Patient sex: F
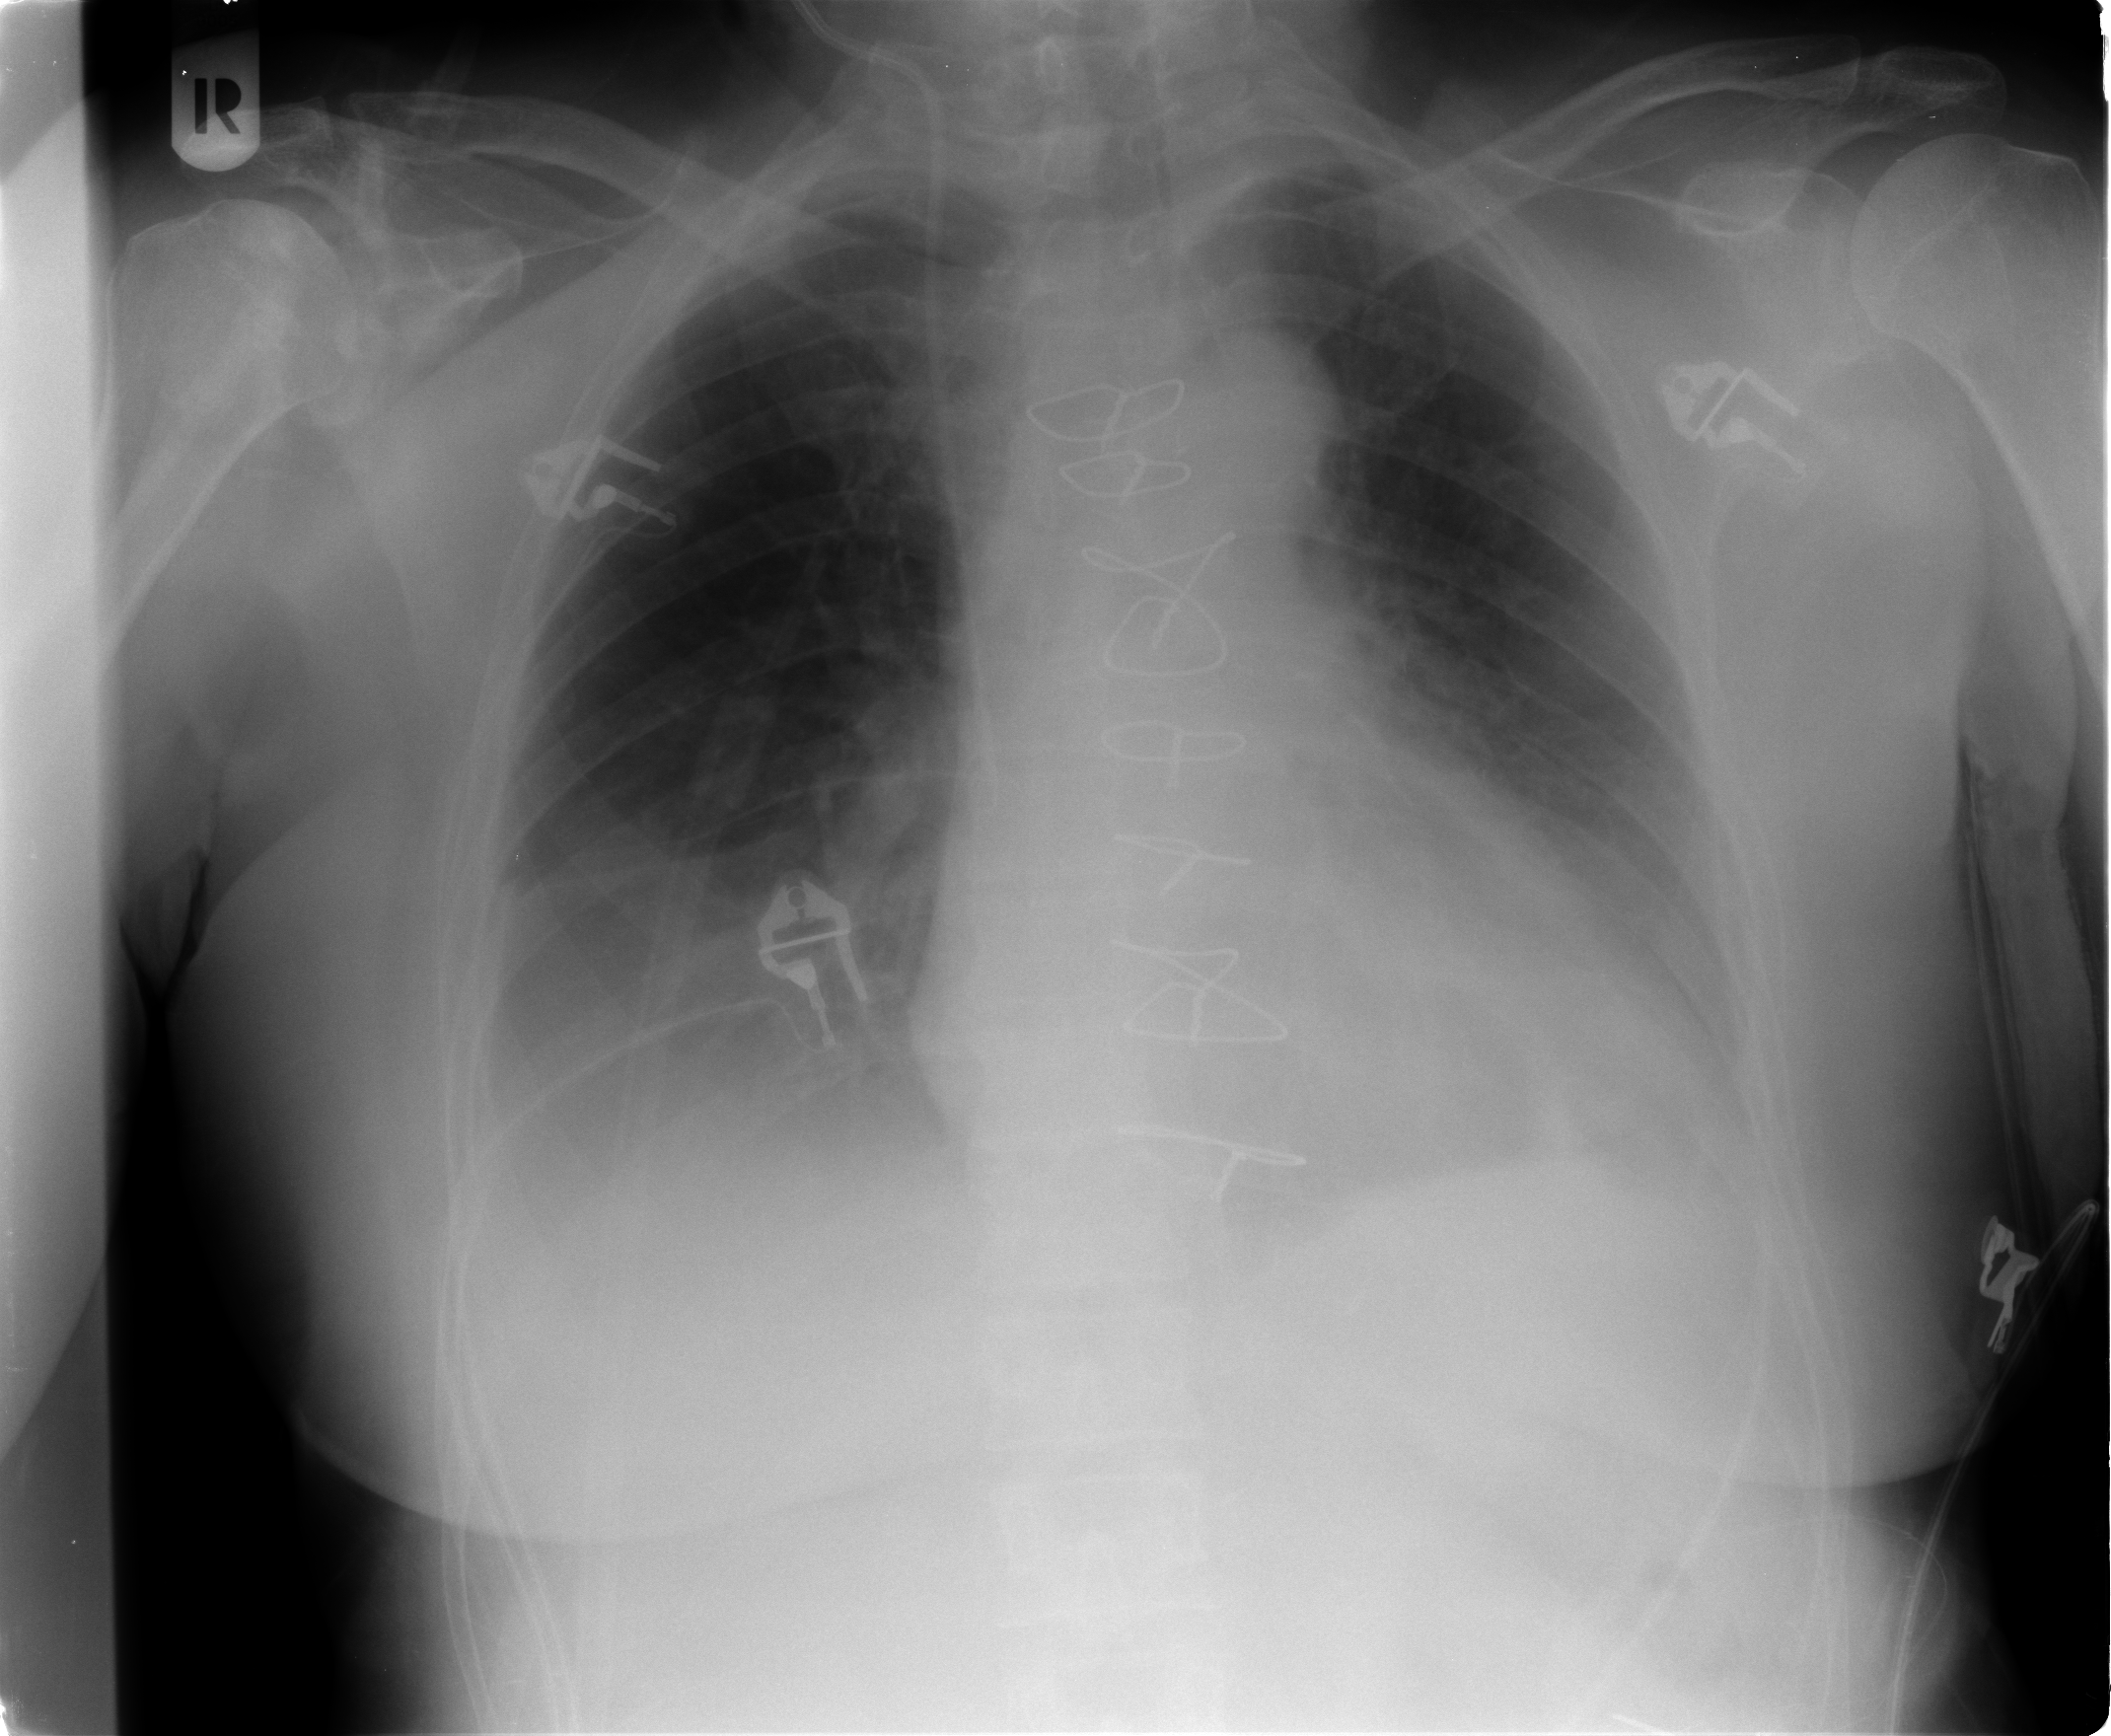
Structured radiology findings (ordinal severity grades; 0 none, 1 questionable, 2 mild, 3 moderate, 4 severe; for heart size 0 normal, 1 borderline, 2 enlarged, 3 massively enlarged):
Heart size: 0
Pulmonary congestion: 1
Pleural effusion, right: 2
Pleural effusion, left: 1
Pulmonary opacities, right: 0
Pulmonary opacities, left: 0
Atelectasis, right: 2
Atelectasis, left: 2